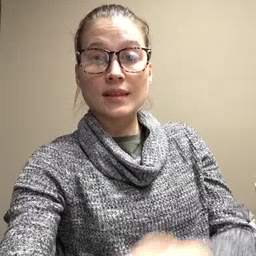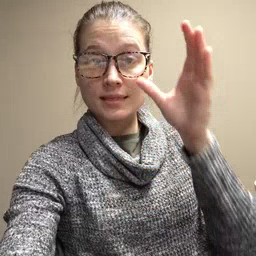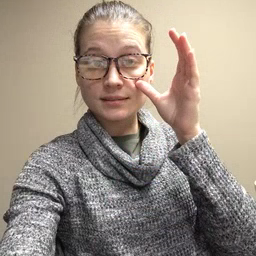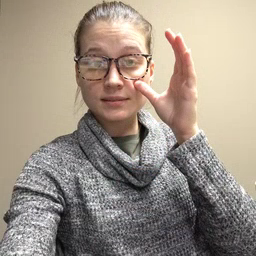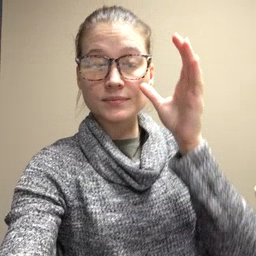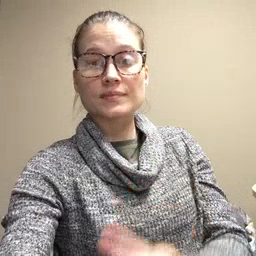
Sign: listen